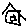
Label: house